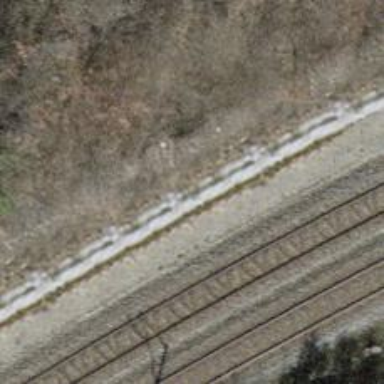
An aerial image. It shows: Retaining wall.